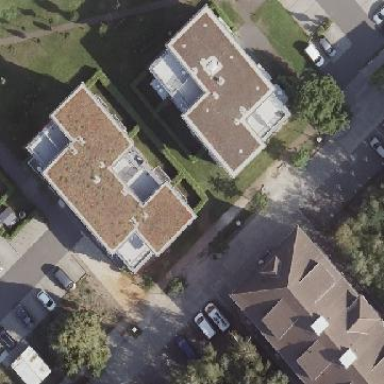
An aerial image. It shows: Part of building.